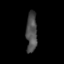
Tissue: skin
Cell type: Epithelial cells
Senescence score: 0.1693
Nuclear area (px): 425
Mean DAPI intensity: 78.642